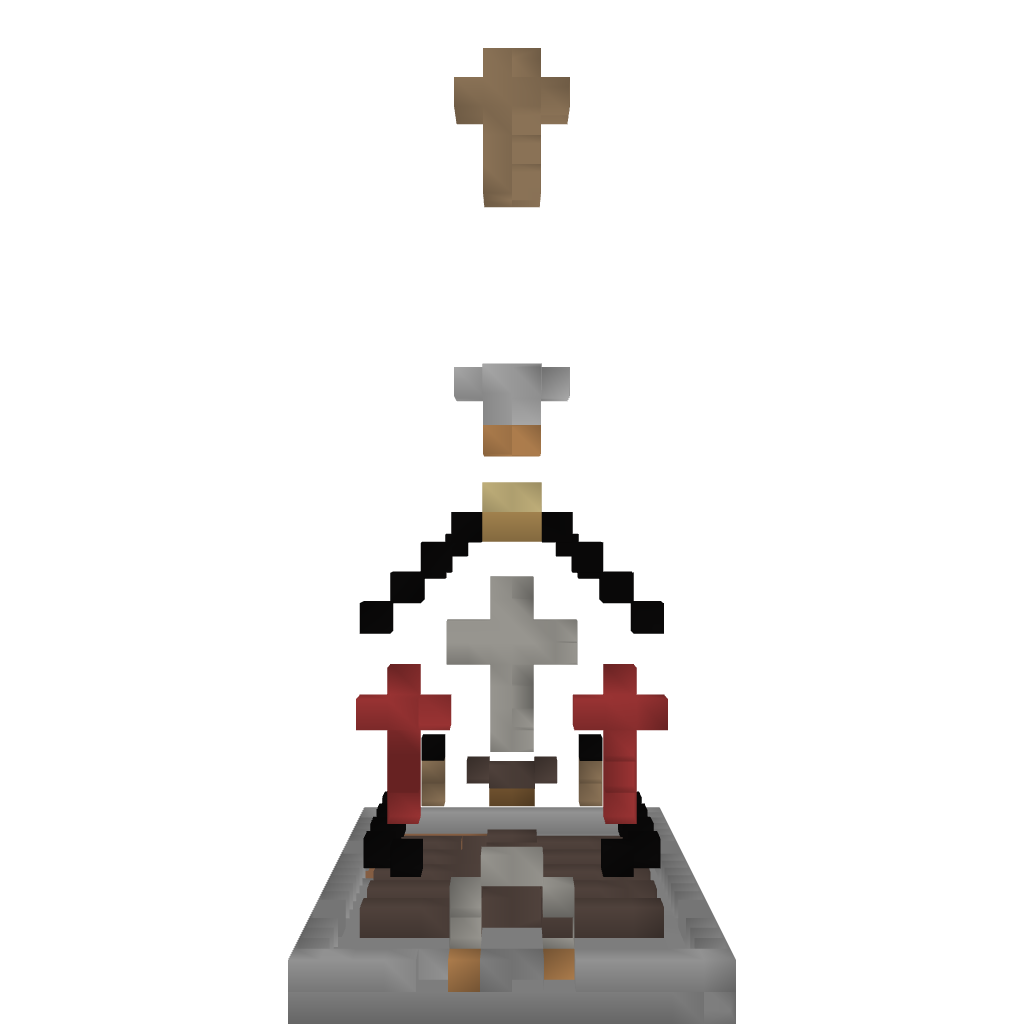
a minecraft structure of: Church